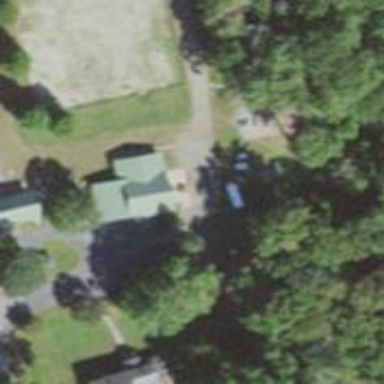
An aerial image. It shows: Residential driveway designated as service road.